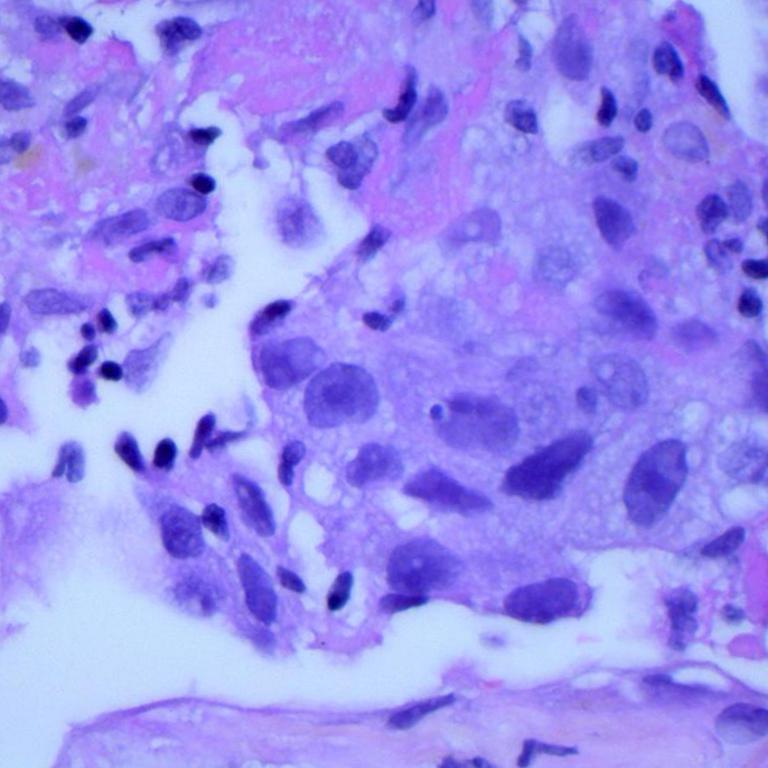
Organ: lung
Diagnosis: adenocarcinomas